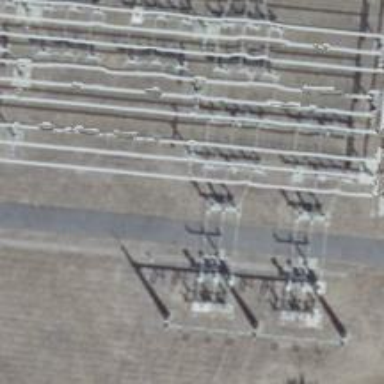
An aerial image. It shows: Power line with three cables.